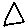
Label: triangle